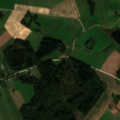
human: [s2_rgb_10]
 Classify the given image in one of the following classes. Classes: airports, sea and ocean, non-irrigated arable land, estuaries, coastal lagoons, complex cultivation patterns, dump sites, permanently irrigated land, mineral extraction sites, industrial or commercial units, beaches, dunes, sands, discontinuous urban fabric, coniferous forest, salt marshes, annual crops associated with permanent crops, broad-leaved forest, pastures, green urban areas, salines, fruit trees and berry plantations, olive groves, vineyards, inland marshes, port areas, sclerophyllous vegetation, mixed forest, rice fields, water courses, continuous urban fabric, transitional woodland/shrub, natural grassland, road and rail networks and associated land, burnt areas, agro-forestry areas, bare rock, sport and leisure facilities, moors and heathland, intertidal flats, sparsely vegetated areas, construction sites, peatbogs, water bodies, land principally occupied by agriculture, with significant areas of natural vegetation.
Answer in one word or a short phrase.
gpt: discontinuous urban fabric, non-irrigated arable land, complex cultivation patterns, land principally occupied by agriculture, with significant areas of natural vegetation, mixed forest